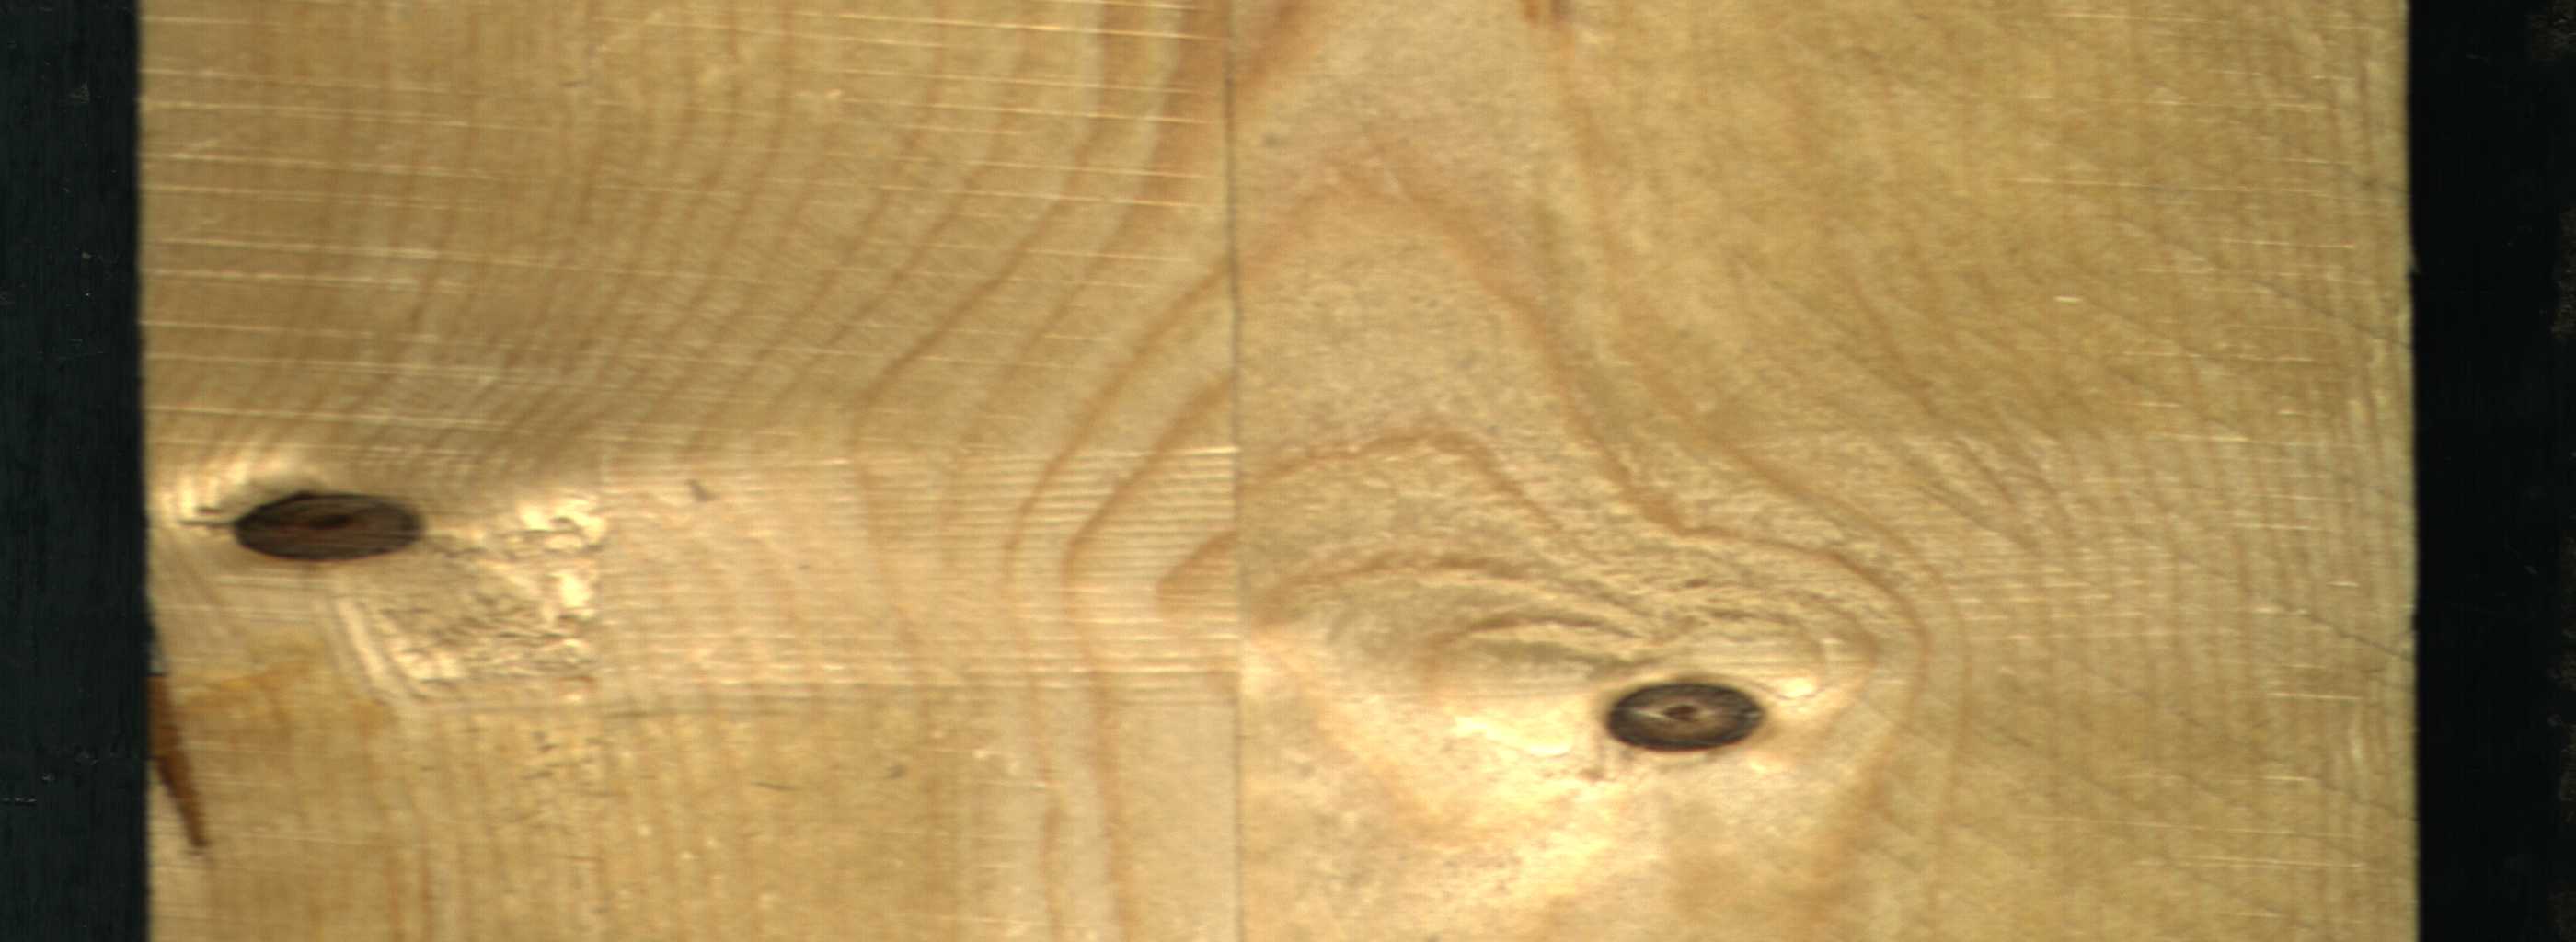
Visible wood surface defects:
resin
Dead_Knot
Dead_Knot